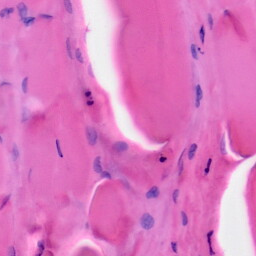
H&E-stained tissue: Skin